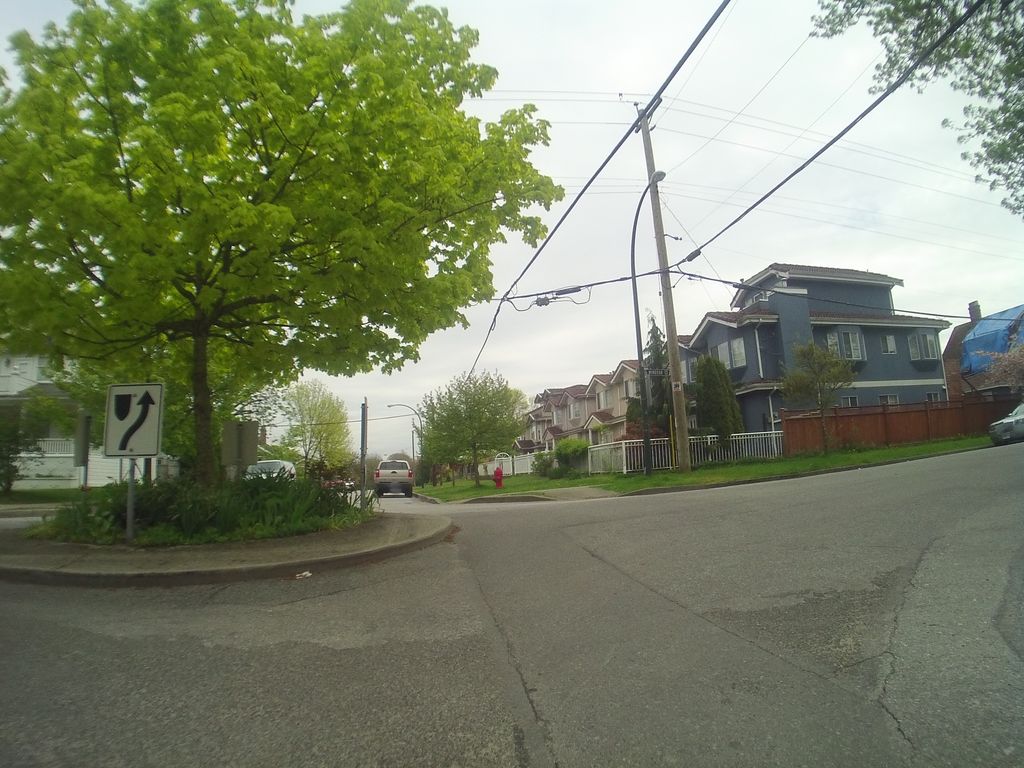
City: vancouver